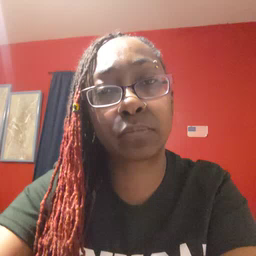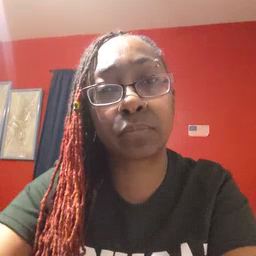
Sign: mouse